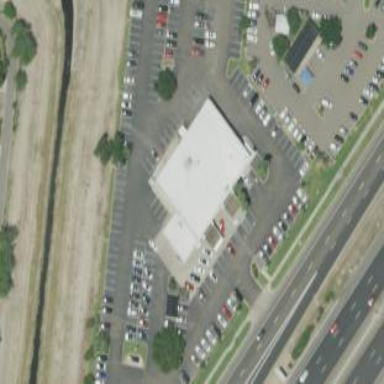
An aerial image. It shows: Car shop building.